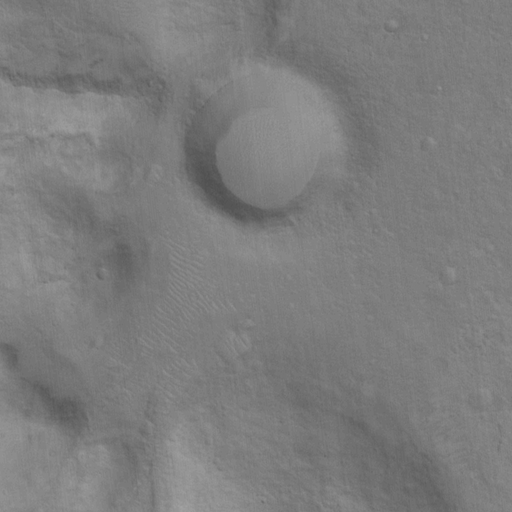
Objects detected: cone, cone, cone, cone, cone